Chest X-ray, PA view. Patient: 41 years old, sex M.
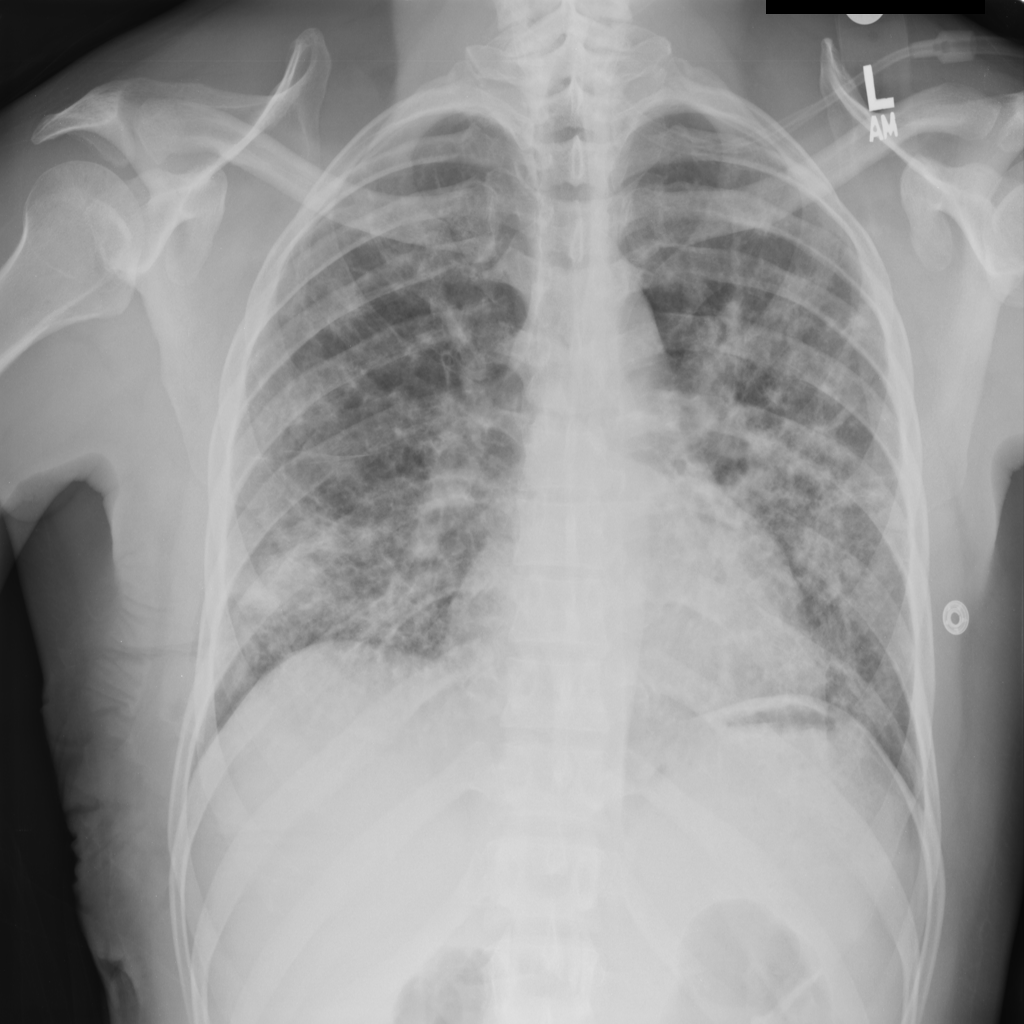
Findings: Infiltration